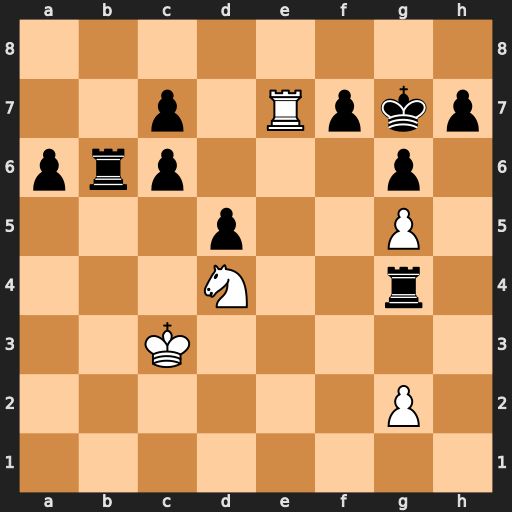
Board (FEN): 8/2p1Rpkp/prp3p1/3p2P1/3N2r1/2K5/6P1/8
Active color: w
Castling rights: -
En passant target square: -
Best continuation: Ne6+ Kh8 Re8#